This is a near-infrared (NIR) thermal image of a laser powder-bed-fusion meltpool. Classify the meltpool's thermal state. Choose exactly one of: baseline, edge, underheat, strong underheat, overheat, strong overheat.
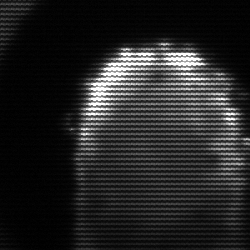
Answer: baseline